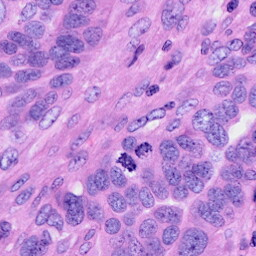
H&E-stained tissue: Ovarian